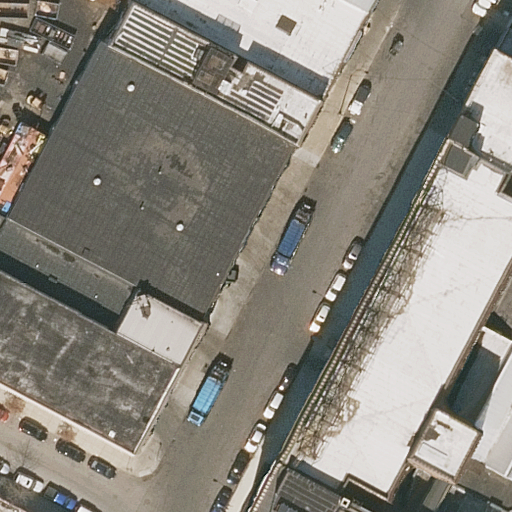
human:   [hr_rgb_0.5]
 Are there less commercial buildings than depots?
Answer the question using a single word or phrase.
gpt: no

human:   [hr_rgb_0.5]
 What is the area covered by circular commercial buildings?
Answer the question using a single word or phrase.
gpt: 0m2

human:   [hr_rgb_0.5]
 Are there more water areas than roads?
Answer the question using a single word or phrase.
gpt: no

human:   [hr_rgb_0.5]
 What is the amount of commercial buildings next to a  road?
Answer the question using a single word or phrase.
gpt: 0

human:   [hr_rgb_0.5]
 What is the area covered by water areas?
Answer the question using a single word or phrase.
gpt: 0m2

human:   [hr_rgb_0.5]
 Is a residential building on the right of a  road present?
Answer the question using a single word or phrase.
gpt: yes

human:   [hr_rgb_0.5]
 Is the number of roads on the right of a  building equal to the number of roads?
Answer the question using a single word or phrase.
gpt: yes

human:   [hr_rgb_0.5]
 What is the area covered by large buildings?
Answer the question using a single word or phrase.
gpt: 5360m2

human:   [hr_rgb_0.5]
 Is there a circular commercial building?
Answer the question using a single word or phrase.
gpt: no

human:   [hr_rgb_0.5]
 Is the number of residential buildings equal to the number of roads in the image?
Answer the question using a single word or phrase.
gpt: no

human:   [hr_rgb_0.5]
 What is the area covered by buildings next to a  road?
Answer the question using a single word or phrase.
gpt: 7098m2

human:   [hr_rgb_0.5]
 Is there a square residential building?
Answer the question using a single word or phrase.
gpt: no

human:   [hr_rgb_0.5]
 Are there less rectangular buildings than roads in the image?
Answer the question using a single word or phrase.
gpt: no

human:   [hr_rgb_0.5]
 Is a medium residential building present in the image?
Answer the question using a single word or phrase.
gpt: yes

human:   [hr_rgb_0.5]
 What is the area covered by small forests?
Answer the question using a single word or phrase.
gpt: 0m2

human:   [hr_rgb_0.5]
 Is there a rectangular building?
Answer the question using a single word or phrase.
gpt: yes

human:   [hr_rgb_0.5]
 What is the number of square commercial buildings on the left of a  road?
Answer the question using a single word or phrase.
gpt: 0

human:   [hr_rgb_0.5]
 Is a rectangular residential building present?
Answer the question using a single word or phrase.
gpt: yes

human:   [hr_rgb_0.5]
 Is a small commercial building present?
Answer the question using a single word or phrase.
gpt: no

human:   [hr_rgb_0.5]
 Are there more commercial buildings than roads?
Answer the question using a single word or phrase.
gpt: no

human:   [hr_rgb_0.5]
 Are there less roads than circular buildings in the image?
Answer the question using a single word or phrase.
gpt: no

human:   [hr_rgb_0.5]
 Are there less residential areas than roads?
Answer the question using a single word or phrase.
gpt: yes

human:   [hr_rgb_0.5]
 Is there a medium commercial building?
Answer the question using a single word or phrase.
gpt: no

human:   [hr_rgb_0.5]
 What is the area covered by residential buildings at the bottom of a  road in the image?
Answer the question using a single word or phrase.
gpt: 1299m2

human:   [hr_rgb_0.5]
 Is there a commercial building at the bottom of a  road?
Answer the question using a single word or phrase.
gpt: no

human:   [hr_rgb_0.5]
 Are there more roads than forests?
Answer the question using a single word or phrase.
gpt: yes

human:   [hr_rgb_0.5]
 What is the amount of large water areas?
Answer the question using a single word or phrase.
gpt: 0

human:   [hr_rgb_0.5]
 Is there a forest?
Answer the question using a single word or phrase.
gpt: no

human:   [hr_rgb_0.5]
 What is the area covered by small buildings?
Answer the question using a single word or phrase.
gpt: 95m2

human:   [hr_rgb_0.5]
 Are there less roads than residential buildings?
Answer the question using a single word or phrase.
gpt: yes

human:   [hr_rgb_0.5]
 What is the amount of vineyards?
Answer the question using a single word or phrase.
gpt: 0

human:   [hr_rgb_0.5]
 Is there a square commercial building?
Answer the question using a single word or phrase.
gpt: no

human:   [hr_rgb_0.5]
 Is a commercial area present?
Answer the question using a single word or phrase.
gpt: no

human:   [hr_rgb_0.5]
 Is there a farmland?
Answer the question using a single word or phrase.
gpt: no

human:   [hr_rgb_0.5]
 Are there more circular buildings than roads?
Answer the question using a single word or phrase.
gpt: no

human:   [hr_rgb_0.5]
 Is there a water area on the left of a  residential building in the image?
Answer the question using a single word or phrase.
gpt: no

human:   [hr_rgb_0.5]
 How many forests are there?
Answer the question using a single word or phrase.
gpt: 0